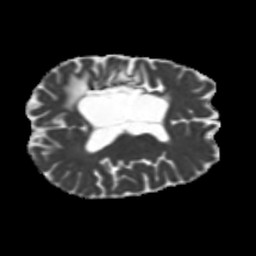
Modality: MD
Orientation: axial
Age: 31
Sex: female
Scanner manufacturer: siemens
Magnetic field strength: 3 T
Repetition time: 5.25 s
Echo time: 0.08 s